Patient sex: F
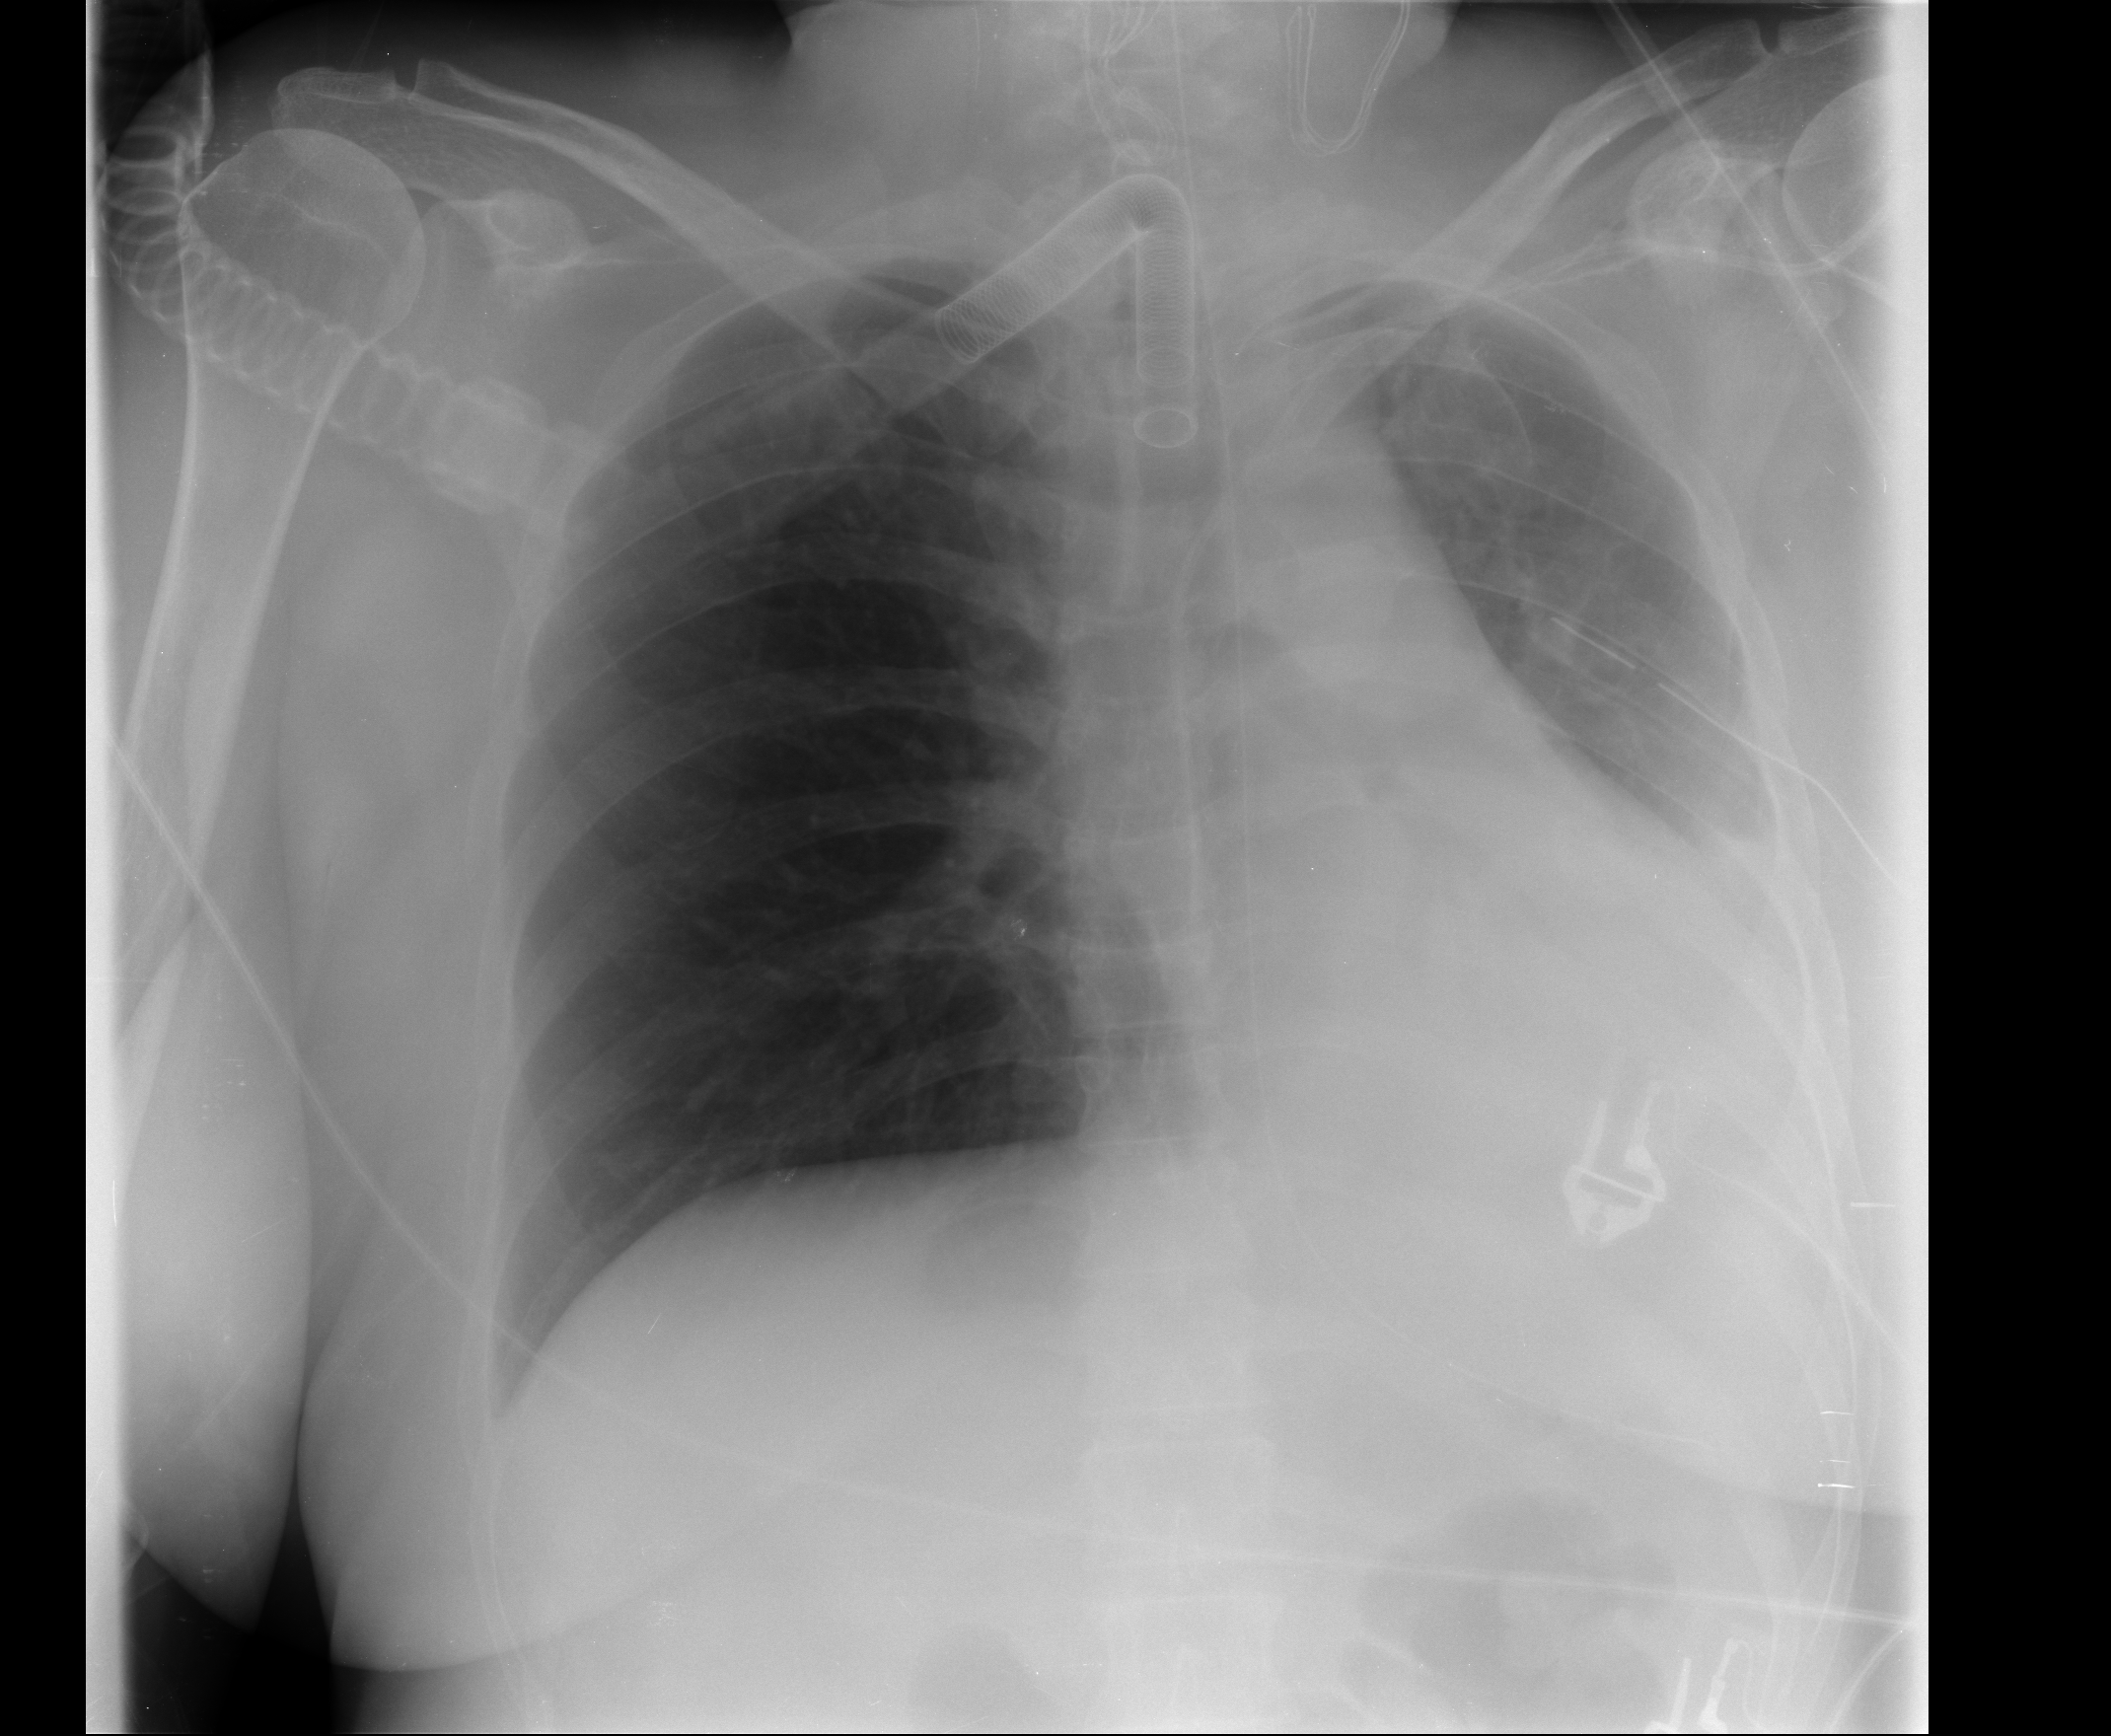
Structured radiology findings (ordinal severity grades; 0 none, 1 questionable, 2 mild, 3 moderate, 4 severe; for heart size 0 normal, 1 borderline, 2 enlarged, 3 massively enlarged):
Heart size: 2
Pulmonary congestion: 0
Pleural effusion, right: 0
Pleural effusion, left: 2
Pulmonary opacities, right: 0
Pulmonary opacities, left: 0
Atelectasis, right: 0
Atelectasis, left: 3